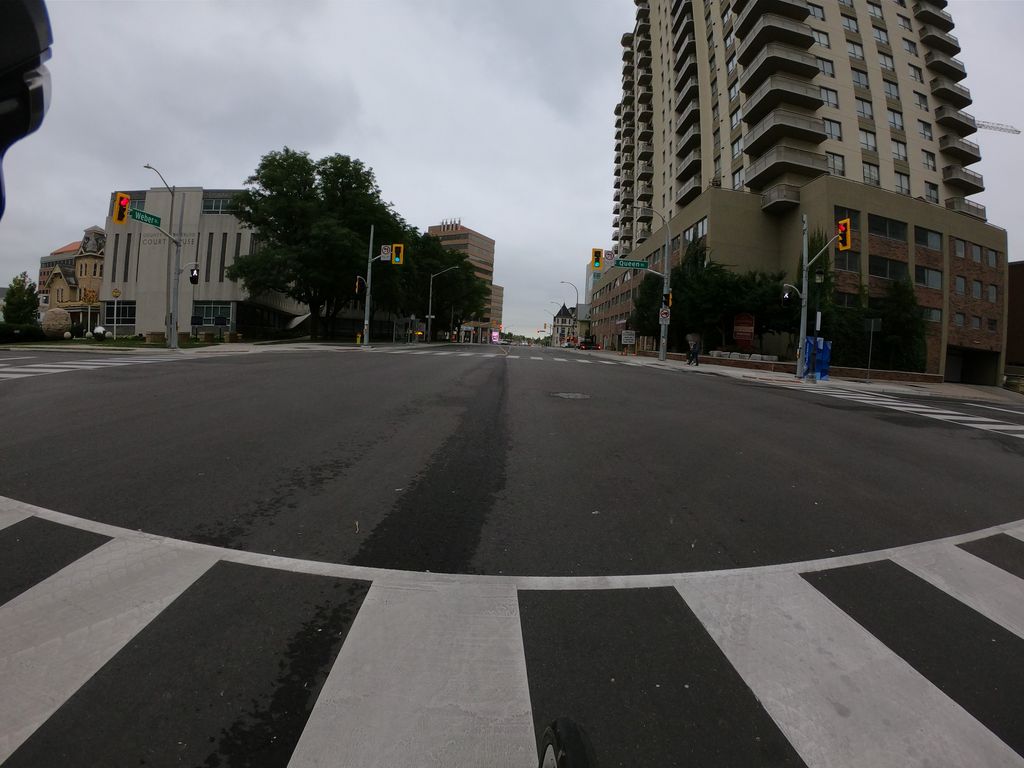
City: kitchener-waterloo